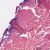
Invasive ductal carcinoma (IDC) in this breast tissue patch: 0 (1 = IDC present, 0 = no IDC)